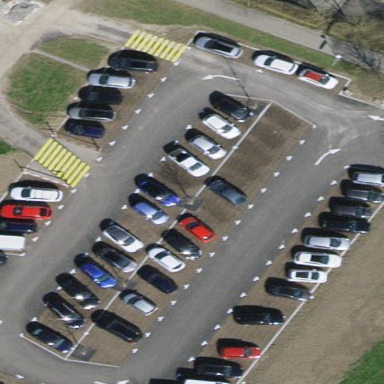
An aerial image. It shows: Parking area with surface.